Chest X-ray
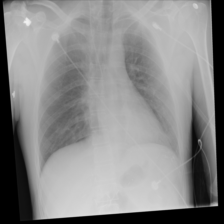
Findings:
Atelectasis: negative
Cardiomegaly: negative
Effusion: negative
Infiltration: negative
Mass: negative
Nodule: negative
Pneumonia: negative
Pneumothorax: positive
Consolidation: negative
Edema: negative
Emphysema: negative
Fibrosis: negative
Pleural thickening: negative
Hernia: negative